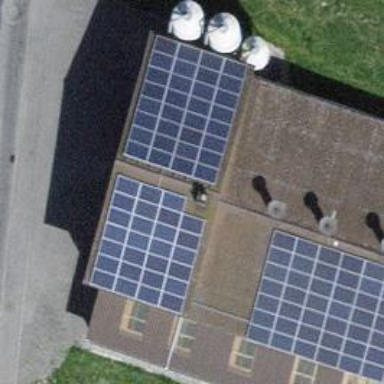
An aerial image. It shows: Solar power generator.